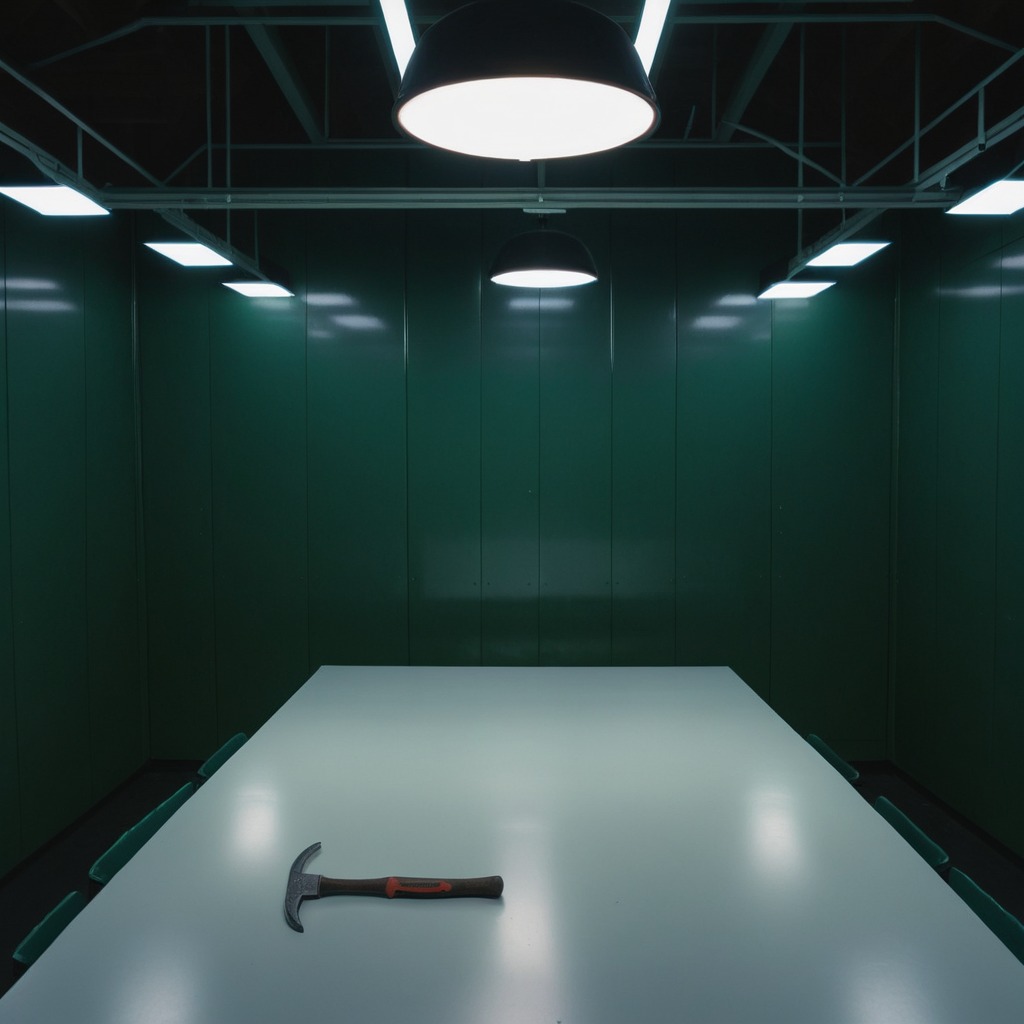
A hammer is lying on a clean empty table in a railway signal maintenance room lit by harsh overhead fluorescents.